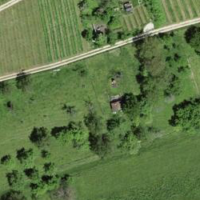
EUNIS habitat code: 25
Species observed at this site:
Emberiza cirlus
Cyaniris semiargus
Lanius collurio
Jynx torquilla